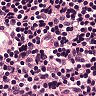
Metastatic tissue present: no